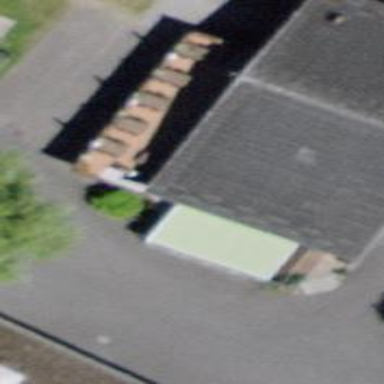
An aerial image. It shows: Restaurant.